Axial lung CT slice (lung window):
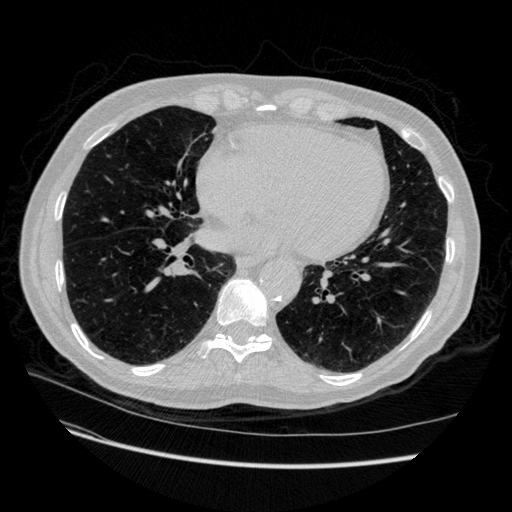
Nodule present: no